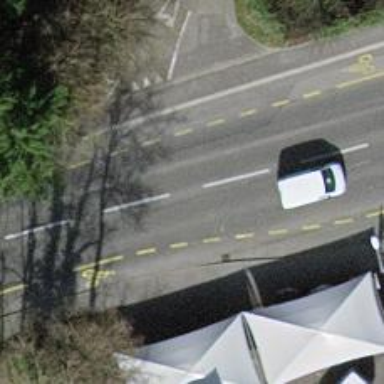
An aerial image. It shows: Primary highway with asphalt surface. There are sidewalks on both sides and designated cycle lanes.